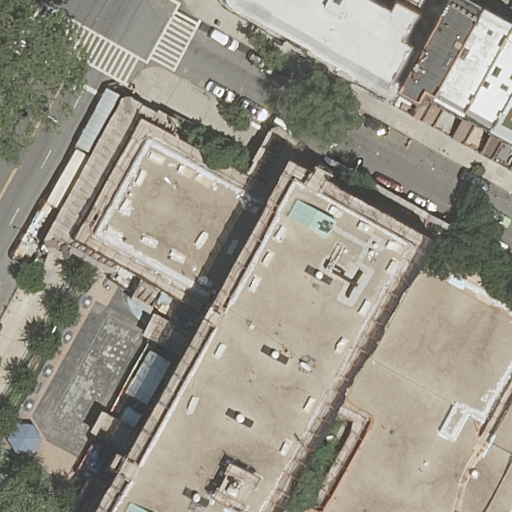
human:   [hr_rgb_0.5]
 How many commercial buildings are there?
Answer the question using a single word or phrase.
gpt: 0

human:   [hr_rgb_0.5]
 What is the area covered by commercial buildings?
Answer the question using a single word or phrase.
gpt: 0m2

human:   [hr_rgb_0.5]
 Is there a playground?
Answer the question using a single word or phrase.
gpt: yes

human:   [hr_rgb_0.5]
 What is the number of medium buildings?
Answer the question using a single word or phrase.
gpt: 3

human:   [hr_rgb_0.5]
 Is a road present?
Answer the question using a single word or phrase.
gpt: yes

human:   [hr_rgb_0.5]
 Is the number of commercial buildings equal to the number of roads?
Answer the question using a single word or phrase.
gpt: no

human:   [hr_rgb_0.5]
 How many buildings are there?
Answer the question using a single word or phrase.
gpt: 7

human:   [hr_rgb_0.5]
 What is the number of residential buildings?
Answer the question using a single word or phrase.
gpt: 7

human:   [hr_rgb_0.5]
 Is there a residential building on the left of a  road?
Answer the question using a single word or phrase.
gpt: no

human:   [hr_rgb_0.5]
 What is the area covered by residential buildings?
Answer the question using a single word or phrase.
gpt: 4980m2

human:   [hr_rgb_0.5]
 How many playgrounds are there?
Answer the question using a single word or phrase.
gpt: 1

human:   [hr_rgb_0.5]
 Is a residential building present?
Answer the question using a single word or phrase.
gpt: yes

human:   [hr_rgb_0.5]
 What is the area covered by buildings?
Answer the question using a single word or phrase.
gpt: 4980m2

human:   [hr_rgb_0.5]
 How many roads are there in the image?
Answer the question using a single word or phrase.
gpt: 3

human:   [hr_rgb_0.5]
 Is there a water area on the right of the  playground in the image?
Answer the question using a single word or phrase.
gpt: no

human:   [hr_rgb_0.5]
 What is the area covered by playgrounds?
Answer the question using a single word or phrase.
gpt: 72m2

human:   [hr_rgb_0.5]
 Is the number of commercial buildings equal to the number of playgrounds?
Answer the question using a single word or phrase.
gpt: no

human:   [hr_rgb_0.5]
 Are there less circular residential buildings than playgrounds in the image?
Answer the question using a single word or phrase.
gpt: yes

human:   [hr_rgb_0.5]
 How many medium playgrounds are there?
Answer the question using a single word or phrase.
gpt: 0

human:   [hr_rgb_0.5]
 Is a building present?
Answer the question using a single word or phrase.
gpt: yes

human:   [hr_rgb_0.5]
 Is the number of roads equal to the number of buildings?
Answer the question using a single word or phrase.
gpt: no

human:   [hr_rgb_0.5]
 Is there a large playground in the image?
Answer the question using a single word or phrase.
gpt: no

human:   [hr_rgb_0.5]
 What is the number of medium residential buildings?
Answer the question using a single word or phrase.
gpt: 3

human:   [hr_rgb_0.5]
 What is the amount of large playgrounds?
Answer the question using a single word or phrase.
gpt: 0

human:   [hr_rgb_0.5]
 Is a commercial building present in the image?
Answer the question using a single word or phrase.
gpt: no

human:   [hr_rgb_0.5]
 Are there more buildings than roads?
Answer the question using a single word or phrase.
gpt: yes

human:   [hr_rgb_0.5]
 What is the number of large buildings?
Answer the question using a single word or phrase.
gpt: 1

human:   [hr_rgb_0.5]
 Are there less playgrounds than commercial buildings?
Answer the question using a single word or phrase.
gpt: no

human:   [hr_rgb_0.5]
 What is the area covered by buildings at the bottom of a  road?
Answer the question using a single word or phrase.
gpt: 4478m2

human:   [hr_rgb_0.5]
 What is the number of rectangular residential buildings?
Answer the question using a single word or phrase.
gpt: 4

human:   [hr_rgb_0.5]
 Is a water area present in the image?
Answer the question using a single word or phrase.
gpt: no

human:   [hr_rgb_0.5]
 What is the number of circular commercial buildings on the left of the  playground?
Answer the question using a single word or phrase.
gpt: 0

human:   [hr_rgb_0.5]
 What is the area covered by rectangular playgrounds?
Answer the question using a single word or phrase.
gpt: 72m2

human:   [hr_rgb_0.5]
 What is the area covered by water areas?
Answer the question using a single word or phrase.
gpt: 0m2

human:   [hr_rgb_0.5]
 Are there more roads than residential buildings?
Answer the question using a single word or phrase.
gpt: no

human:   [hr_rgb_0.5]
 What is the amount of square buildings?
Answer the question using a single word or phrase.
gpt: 0

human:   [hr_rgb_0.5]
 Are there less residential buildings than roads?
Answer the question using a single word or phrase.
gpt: no

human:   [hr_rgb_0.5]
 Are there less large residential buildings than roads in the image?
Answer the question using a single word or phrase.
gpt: yes

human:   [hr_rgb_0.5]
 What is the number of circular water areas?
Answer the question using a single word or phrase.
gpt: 0

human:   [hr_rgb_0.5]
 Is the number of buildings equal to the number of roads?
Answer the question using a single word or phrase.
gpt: no

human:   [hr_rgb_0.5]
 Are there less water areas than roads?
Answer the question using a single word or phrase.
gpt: yes

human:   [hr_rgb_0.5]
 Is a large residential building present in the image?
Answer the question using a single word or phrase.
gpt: yes

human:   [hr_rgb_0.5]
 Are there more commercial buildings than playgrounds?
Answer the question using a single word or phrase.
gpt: no

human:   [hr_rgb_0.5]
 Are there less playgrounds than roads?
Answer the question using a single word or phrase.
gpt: yes

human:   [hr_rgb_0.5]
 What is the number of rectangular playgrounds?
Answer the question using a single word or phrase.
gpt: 1

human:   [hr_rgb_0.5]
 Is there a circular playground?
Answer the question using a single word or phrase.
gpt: no

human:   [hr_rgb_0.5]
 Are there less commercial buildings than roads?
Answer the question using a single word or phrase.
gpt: yes

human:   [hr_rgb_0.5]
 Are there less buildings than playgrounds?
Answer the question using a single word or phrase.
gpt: no

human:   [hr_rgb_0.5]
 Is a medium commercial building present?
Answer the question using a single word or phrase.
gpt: no

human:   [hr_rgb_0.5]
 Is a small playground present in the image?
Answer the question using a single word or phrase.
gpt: yes

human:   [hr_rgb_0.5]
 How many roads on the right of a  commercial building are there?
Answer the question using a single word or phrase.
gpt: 0

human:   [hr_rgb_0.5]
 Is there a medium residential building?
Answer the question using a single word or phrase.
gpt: yes

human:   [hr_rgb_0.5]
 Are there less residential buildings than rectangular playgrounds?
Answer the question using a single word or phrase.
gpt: no

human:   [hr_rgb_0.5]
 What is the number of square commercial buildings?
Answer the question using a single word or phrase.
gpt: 0

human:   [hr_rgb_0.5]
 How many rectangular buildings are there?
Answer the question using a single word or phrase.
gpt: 4

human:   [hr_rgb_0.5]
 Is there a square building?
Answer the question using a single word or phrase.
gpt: no

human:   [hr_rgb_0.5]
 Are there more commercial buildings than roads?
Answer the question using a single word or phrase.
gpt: no

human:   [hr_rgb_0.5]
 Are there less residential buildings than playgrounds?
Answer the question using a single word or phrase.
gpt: no

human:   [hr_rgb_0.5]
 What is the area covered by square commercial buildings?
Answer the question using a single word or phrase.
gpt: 0m2

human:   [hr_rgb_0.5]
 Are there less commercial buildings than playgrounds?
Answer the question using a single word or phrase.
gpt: yes

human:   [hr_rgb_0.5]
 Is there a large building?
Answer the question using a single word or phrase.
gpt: yes

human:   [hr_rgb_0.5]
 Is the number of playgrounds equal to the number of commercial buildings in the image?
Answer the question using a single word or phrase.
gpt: no

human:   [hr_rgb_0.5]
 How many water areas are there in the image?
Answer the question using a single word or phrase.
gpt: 0

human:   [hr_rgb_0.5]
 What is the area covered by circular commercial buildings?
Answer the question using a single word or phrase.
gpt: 0m2